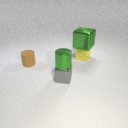
small gray metal cube to the right of small brown rubber cylinder